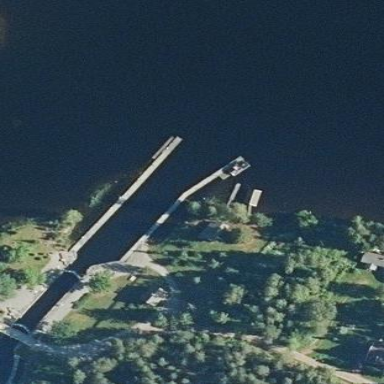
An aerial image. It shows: Man-made pier.